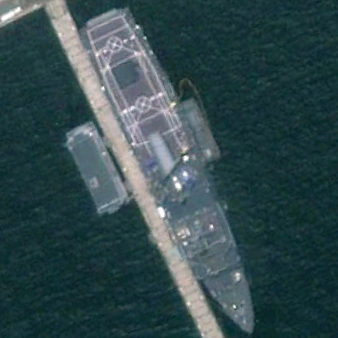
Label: combat